Question: I'm writing a opengl program that use freetype2 as text rendering engine.
Using its LCD subpixel rendering, I found that there are always some noise pixels in the rendered result, why is that happening? Besides, although it's manual says that the LCD mode will generate buffer with width a multiple of 3, I often found the width to be 3n+1 or 3n+2, and inconsistent with the 'face->glyph->bitmap->width'.

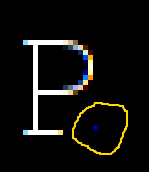
Answer: Actually, after hours of trying and testing, I realized that the rasterized glyph data has some non-relevant bytes called 'padding'. Illustratively, imaging below is a glyph data in a buffer: ('o'/'x' are meaningful data, while '.' are non-relevant)
'''
0 1 2 3 4 5 6 7
0 o x o x o x . .
1 x o x o x o . .
2 o x o x o x . .
3 x o x o x o . .
4 o x o x o x . .
'''
There are three numbers describing the size of this buffer, the first two are obvious:
'''
rows = 5 //since there are 5 rows
width = 6 //since each row has 6 bytes of data
'''
However, there is actually a third one:
'''
pitch = 8 //the actual width of rows, including "padding"
'''
If you ignore this property of buffer like me, and got the wrong idea that the 'width' is the actual width, you'll be rendering a distorted or translated glyph shape.
My understanding of this 'padding' is like Dhaivat Pandya has said, it's a compensation. However, it's not a compensation for parity, (obviously +2 is not changing parity,) by default it's a compensation to make the actual width a multiple of 4. But yes, you can change the 4 into 2 or even 1. I guess by forming a data matrix with its width a multiple of 4, it can be loaded faster, for example, to be loaded in 'longint' instead of 'byte'.
But still, the insightfulness of 'R..' really impressed me. I think you guys just can't image I could make such a basic mistake.